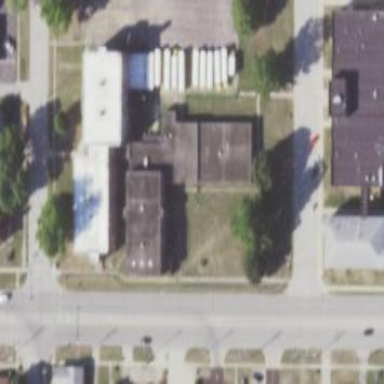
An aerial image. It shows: School.